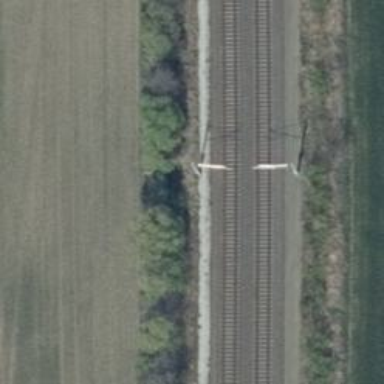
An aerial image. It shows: Milestone along the railway with catenary mast.